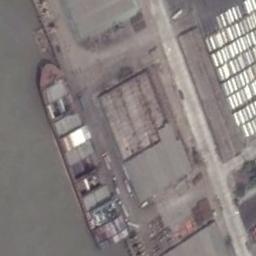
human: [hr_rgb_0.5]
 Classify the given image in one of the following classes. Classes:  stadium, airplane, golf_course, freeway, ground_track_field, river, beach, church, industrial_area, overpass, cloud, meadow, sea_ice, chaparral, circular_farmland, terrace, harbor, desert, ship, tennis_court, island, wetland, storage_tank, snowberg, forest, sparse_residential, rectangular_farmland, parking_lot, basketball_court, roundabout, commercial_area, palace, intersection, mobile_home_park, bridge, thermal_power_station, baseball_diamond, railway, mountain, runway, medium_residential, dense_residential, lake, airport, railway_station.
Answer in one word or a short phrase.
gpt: ship